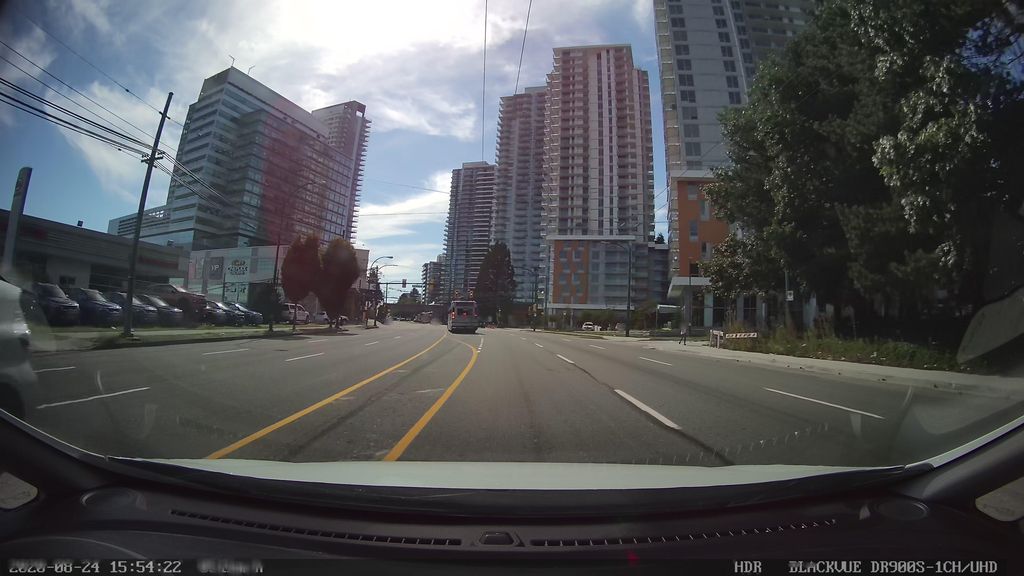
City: vancouver